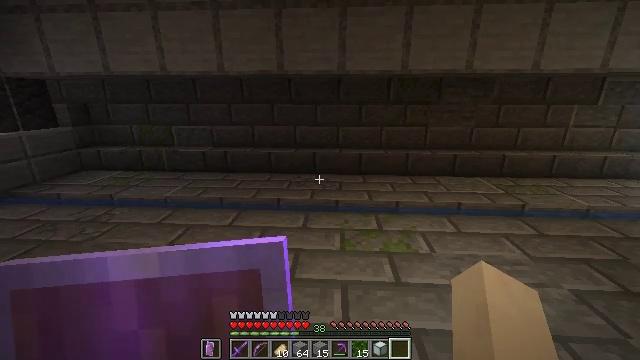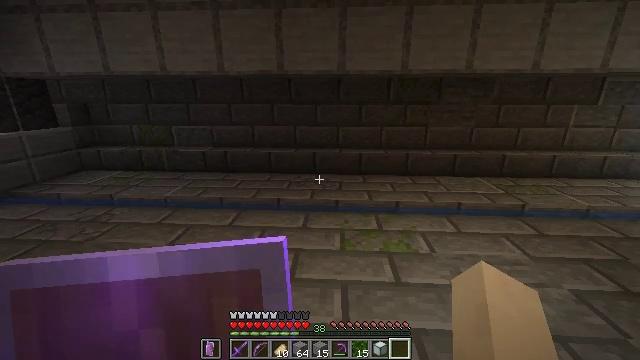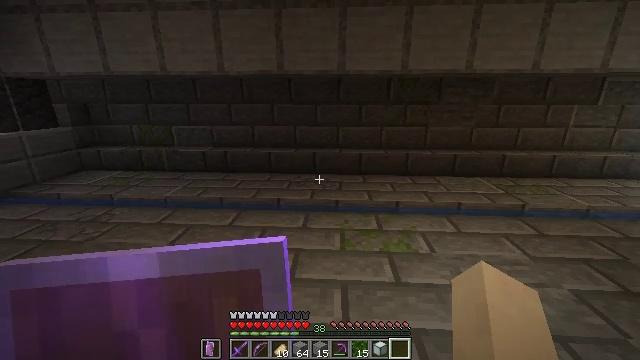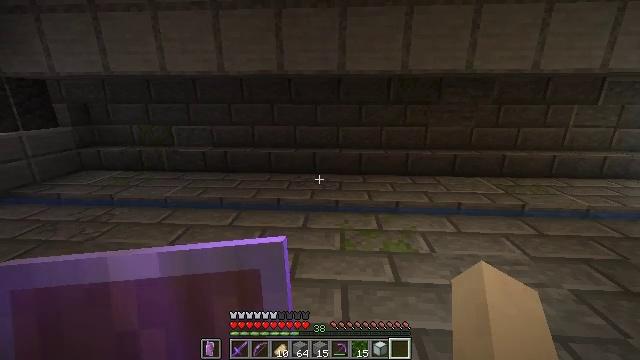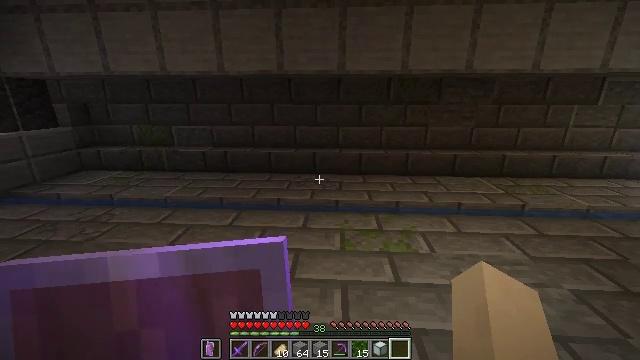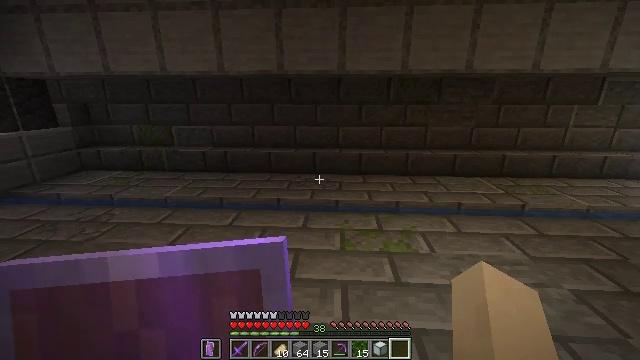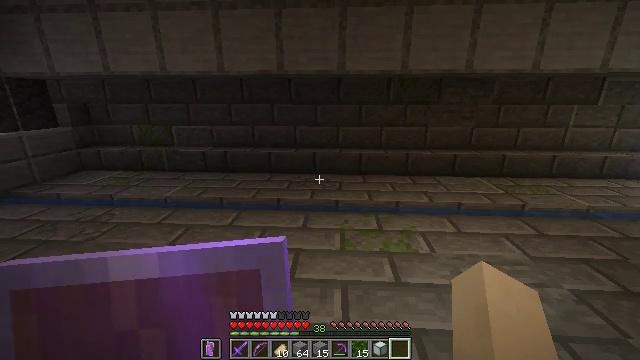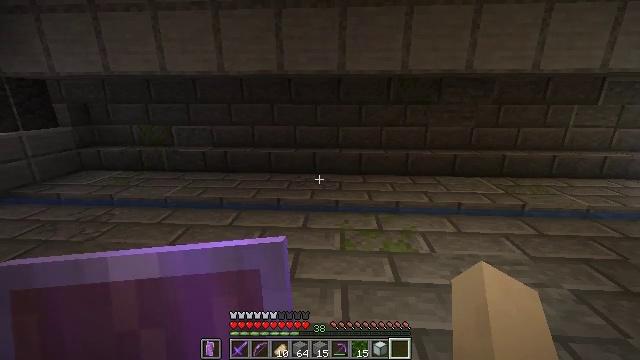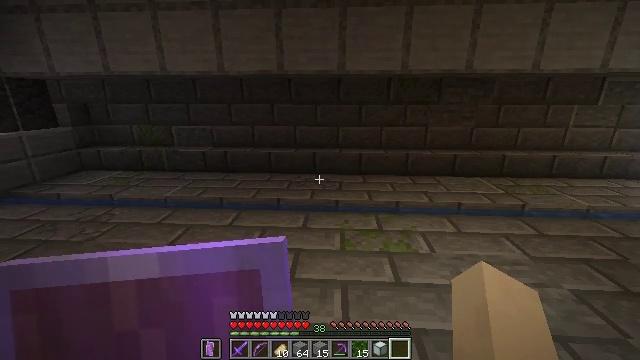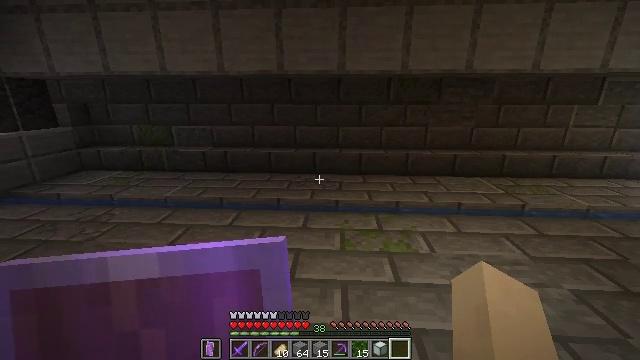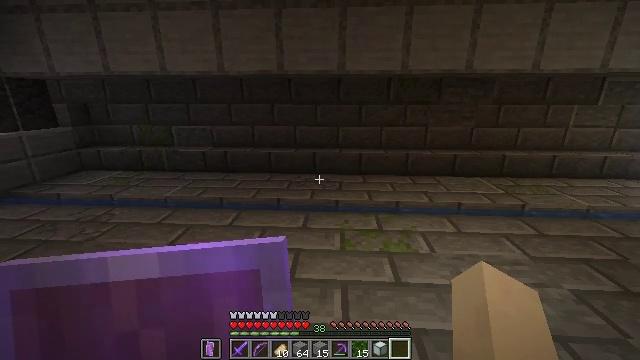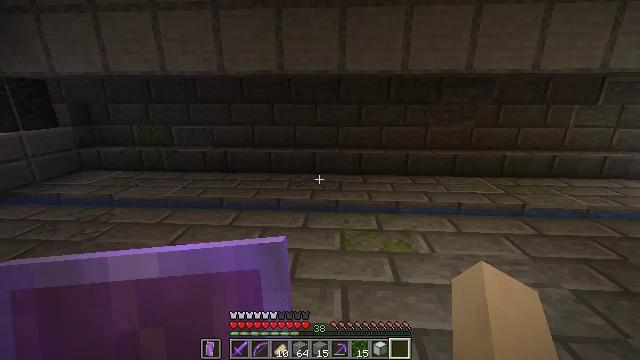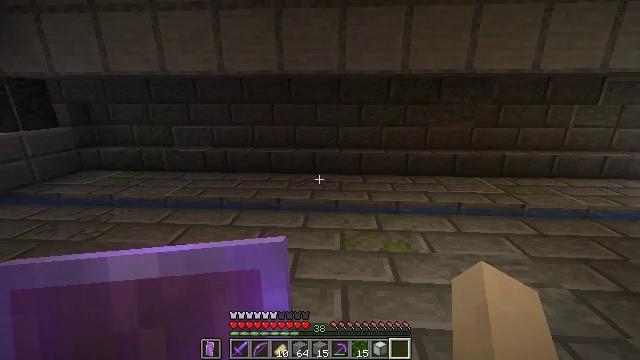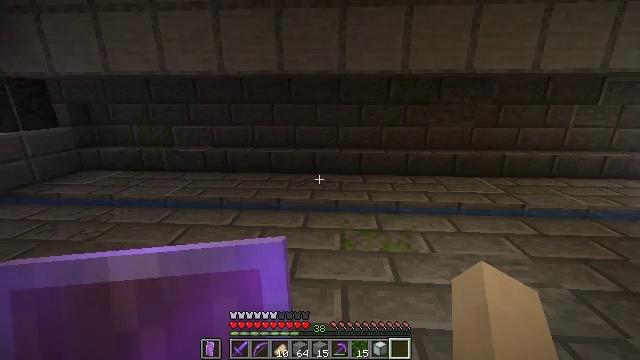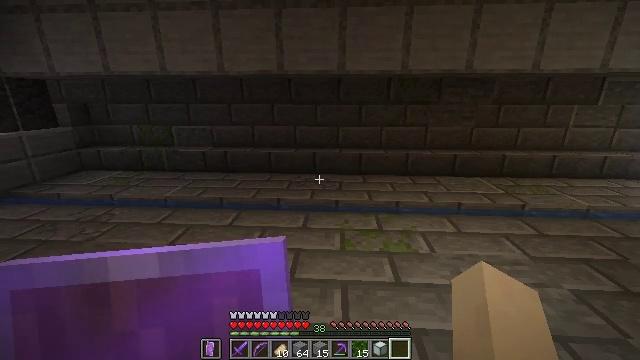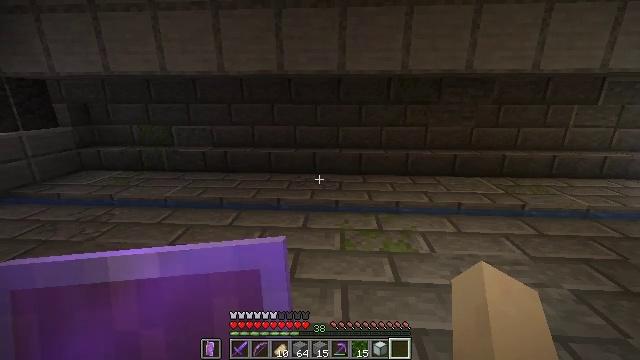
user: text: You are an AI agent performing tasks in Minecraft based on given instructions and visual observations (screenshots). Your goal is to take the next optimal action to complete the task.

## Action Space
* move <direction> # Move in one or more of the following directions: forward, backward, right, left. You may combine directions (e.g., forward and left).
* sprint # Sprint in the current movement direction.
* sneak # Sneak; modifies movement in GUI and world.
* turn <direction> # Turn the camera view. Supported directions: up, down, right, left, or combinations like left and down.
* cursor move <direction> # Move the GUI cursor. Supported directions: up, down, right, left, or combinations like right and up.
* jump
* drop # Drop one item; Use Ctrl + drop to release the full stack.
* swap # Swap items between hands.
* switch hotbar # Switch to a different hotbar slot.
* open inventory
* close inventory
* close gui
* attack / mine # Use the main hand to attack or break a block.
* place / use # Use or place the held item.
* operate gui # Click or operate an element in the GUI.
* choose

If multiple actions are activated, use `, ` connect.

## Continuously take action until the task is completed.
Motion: motion action
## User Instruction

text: Use the crafting table to craft polished blackstone stairs.
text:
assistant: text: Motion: no_op
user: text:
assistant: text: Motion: no_op
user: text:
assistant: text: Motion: no_op
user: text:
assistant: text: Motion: no_op
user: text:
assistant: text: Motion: no_op
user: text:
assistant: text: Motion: no_op
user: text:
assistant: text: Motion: no_op
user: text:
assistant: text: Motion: no_op
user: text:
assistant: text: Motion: no_op
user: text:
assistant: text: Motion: no_op
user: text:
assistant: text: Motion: no_op
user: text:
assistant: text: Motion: no_op
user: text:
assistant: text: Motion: no_op
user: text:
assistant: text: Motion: no_op
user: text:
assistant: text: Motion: no_op
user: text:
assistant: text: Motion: no_op
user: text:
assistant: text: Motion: no_op
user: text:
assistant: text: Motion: no_op
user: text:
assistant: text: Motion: no_op
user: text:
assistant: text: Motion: no_op
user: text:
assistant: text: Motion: turn up
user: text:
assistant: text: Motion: turn up
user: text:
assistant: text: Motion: turn up
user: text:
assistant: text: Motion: turn up
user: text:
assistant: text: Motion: turn up
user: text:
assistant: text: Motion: turn up
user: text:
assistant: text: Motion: turn up
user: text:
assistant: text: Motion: turn up
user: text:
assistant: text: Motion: turn up
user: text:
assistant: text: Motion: turn up